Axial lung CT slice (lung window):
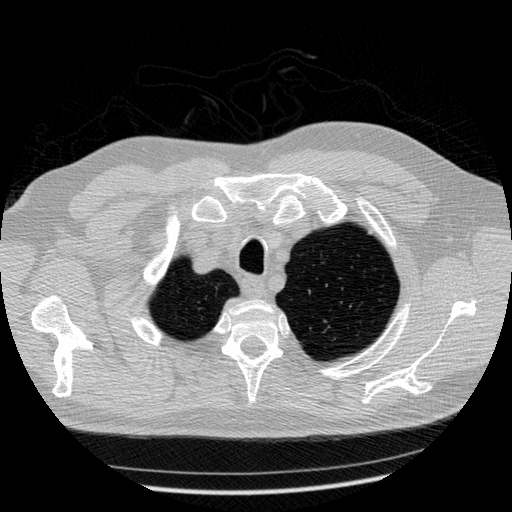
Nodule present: no